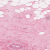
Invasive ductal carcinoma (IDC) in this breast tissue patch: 0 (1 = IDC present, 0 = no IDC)